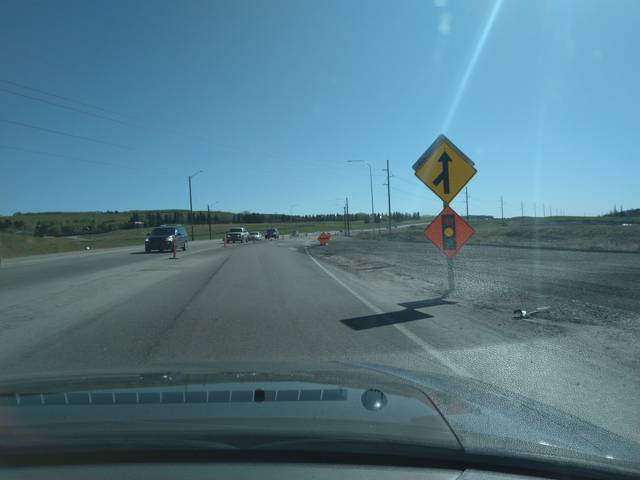
Region: Canada
Coordinates: 51.021, -114.231